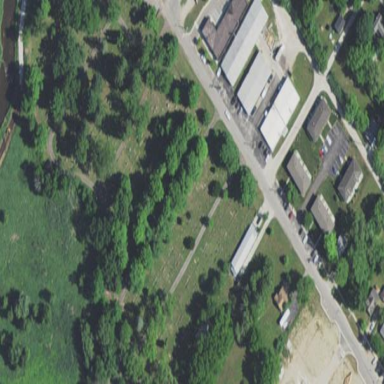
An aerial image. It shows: Cemetery.